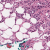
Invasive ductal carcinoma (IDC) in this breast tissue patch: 1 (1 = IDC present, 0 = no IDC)